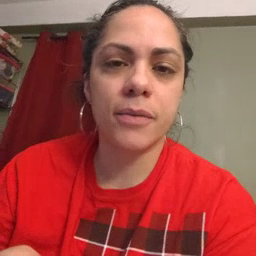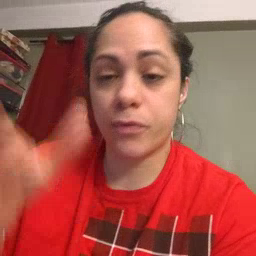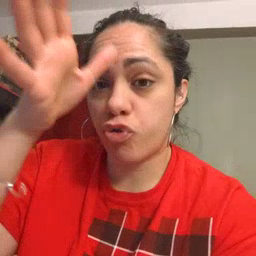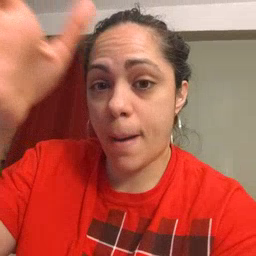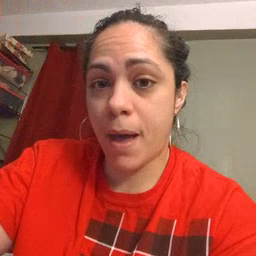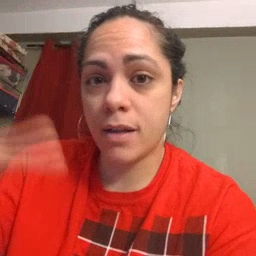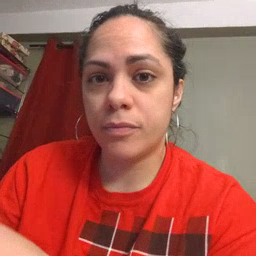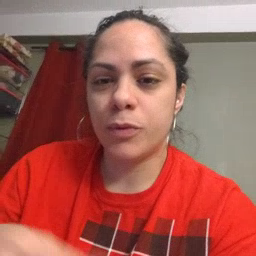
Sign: grandpa